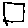
Label: square